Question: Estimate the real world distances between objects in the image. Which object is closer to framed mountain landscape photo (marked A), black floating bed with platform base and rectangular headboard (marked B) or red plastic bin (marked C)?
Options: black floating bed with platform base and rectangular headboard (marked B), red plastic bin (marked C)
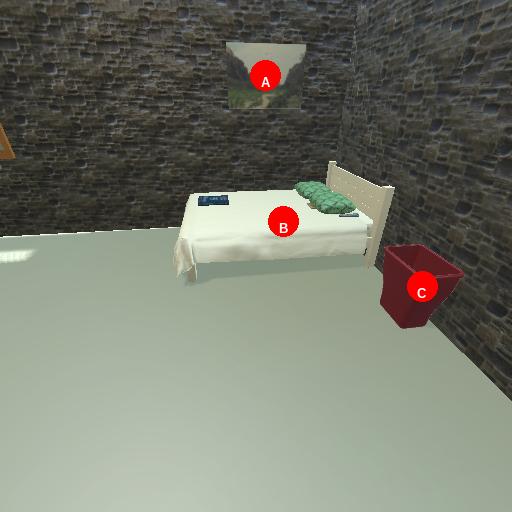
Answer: black floating bed with platform base and rectangular headboard (marked B)